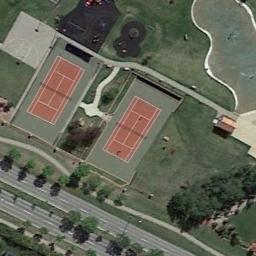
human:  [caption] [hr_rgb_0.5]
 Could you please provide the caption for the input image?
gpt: The tennis court is on the grass next to some trees and roads .

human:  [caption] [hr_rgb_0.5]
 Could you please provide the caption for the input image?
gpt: There is a swimming pool next to the tennis court .

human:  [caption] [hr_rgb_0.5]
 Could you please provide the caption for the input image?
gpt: There are trees and roads next to the tennis court on the lawn .

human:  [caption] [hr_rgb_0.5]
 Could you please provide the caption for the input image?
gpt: The tennis courts are surrounded by grass .

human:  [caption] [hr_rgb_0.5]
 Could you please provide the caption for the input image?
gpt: The tennis courts are on a green meadow .